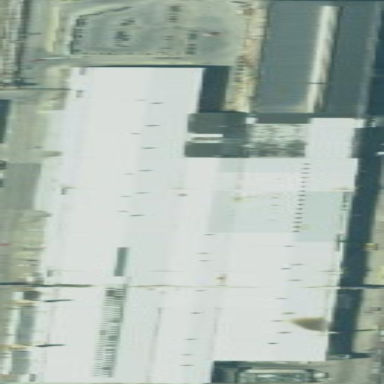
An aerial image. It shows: Industrial building.